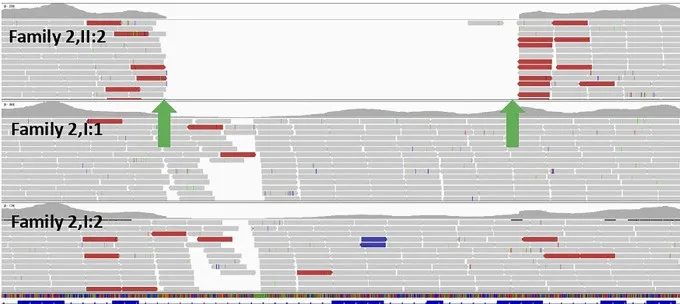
Exome sequence for the couple from family 1 indicated that the woman was a carrier of the variant (NM_000425: c.1696_1703 + 14del) in the L1CAM gene (red arrows). Exome sequence for family 2 displayed that the deletion of 1511bp in L1CAM chromosome X: 153131395 (hg19/GRCh37)/NM_000425.4:c.2043_2432-121del1511 in the II-2 fetus (green arrows).
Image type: pathology (immunostaining)